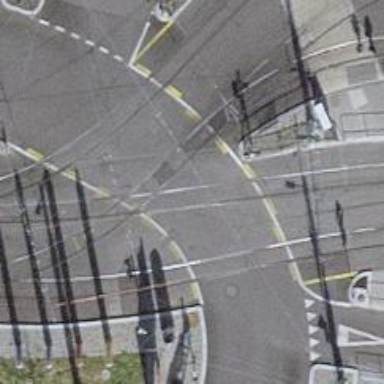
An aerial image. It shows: Tram level crossing on the railway.